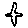
Label: bird